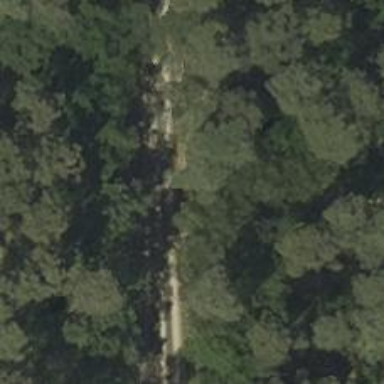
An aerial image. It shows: Dirt track road with grade 3 tracktype.